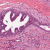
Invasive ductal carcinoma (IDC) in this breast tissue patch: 0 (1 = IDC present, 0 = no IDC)